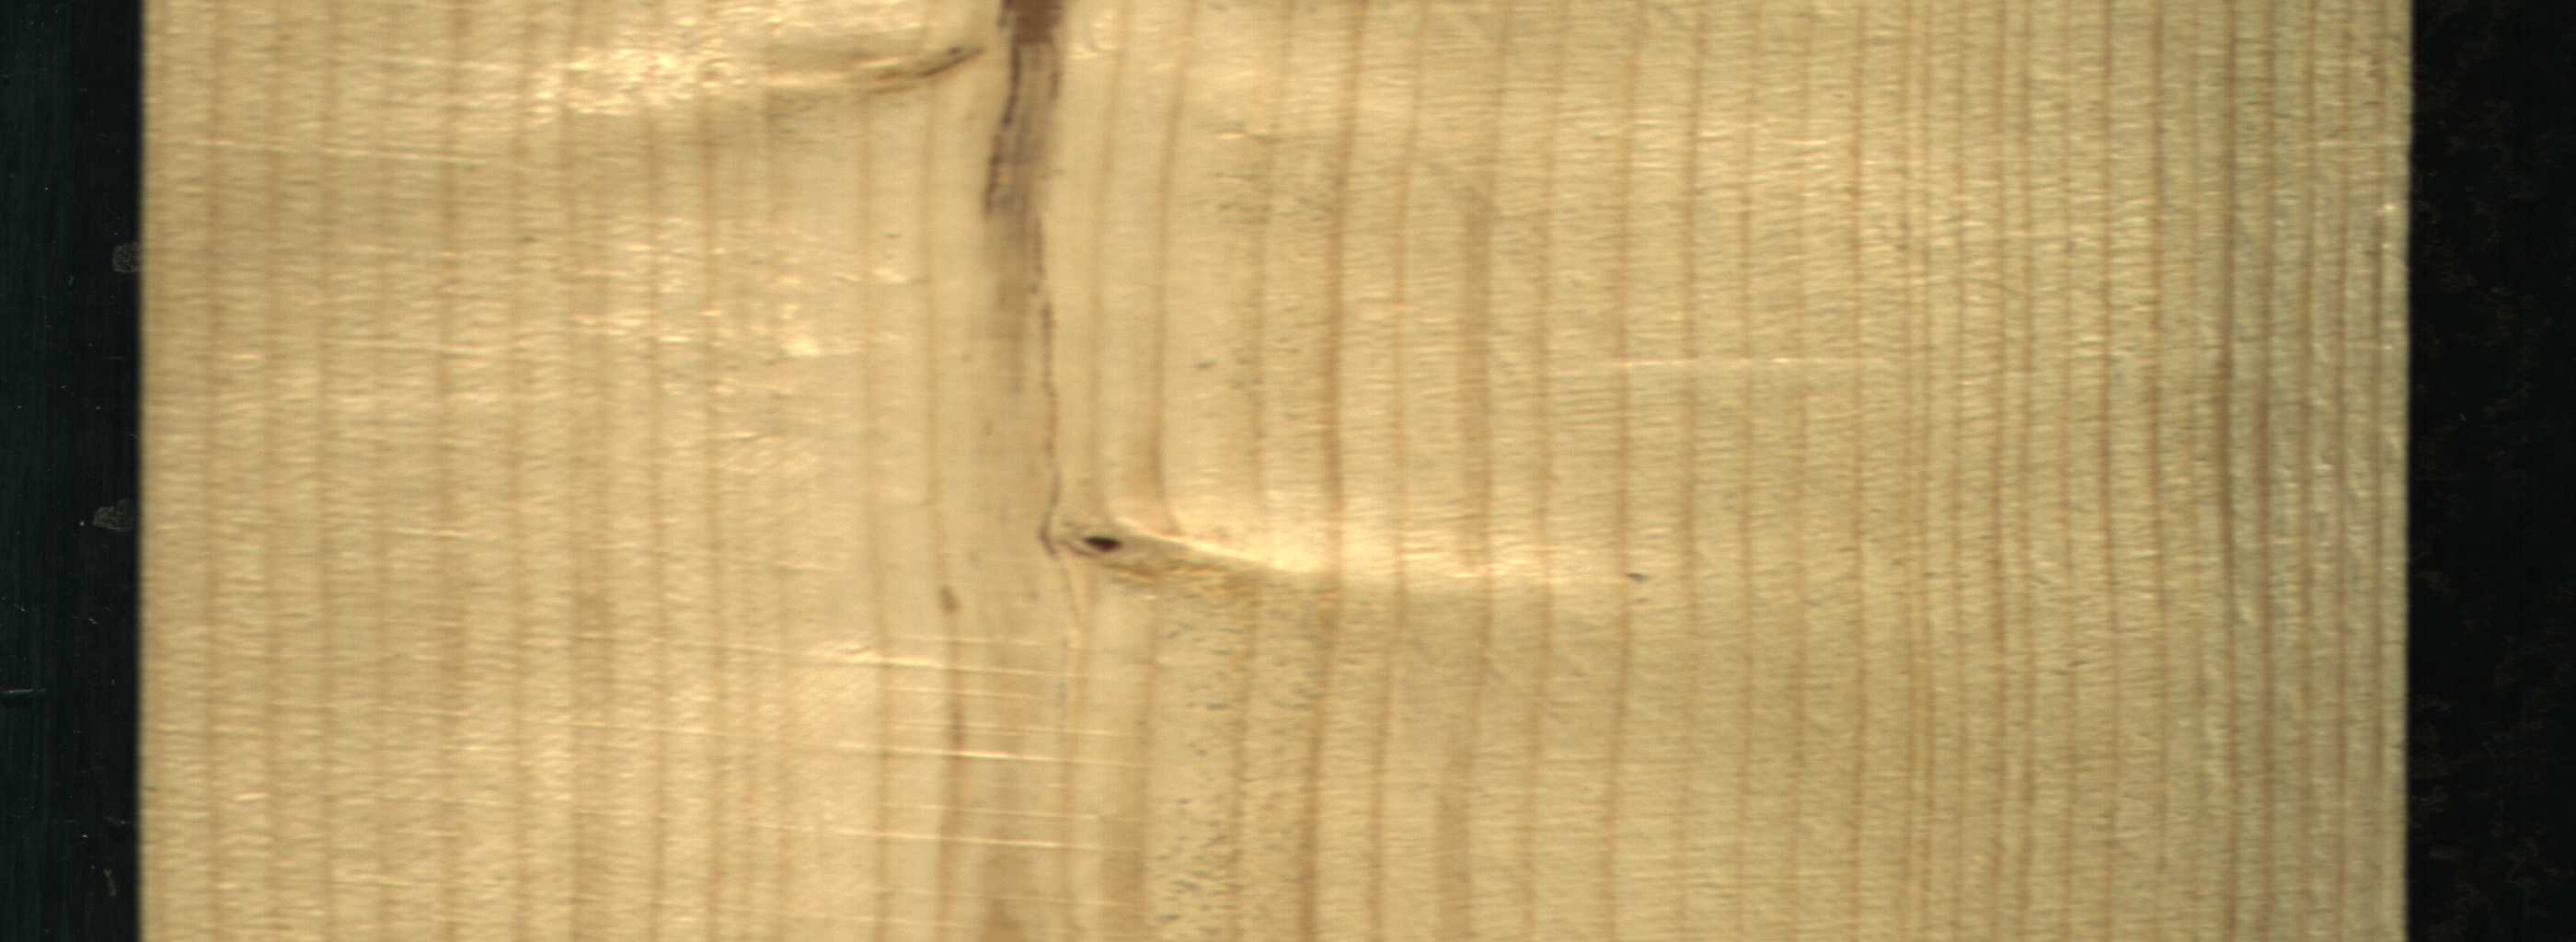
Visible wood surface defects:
Marrow
Crack
Dead_Knot